Question: Is there a feature which has a combination of KendoMultiSelect control along with KendoMultiCalendar control?

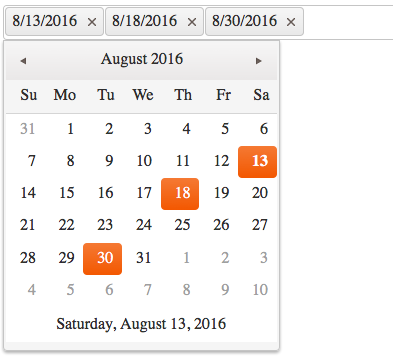
Answer: There is no such thing from Telerik, but this project might be what you want.
<URL>
For an example project take a look here: <URL>